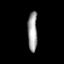
Tissue: skin
Cell type: Others
Senescence score: 0.7282
Nuclear area (px): 374
Mean DAPI intensity: 158.933